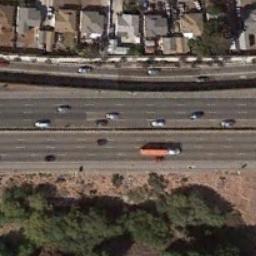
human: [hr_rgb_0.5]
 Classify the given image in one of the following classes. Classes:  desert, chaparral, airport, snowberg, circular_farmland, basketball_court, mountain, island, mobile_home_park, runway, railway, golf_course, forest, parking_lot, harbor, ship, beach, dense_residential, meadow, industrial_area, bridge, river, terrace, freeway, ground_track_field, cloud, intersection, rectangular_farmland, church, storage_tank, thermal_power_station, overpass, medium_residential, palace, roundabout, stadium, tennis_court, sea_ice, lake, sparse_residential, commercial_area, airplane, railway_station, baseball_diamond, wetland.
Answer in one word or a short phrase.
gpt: freeway